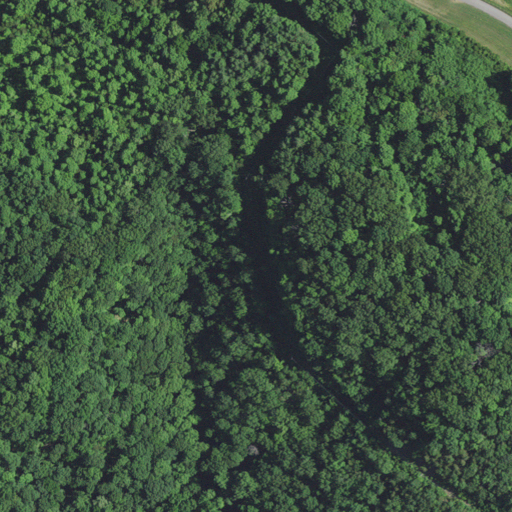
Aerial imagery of cliff(s) in Kentucky named Guthrie Bluff containing deciduous forest, mixed forest, low intensity development, open development, and pasture